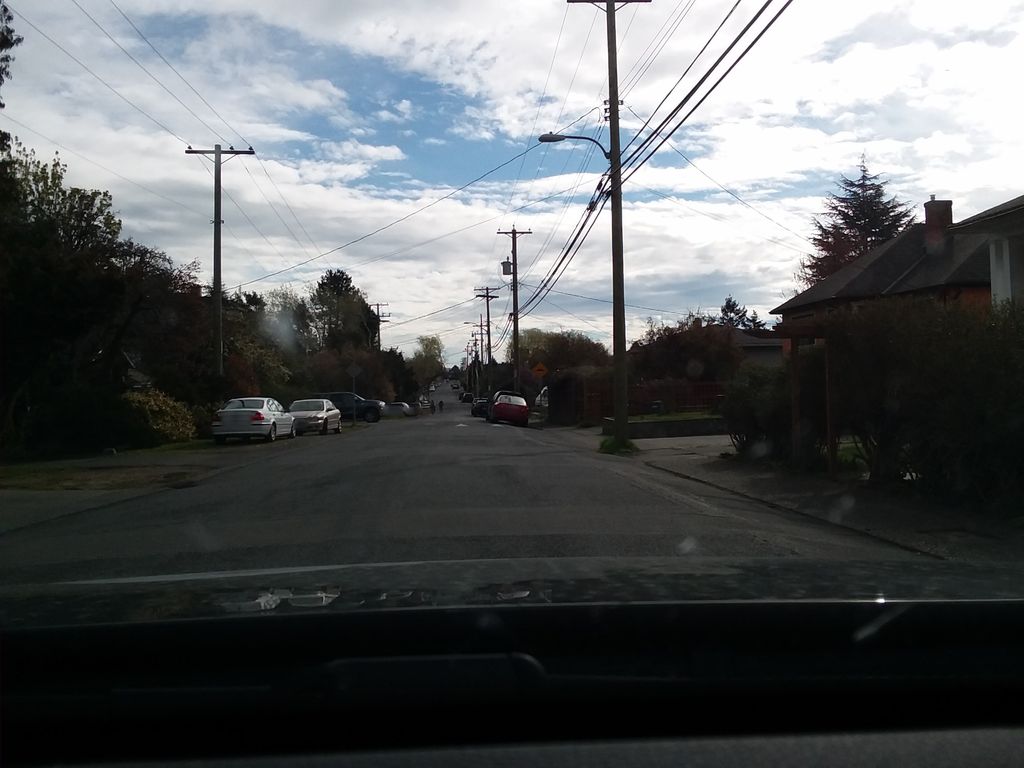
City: victoria